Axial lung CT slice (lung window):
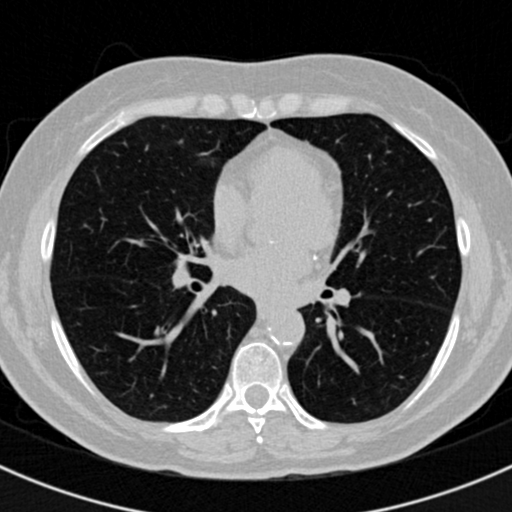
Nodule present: no